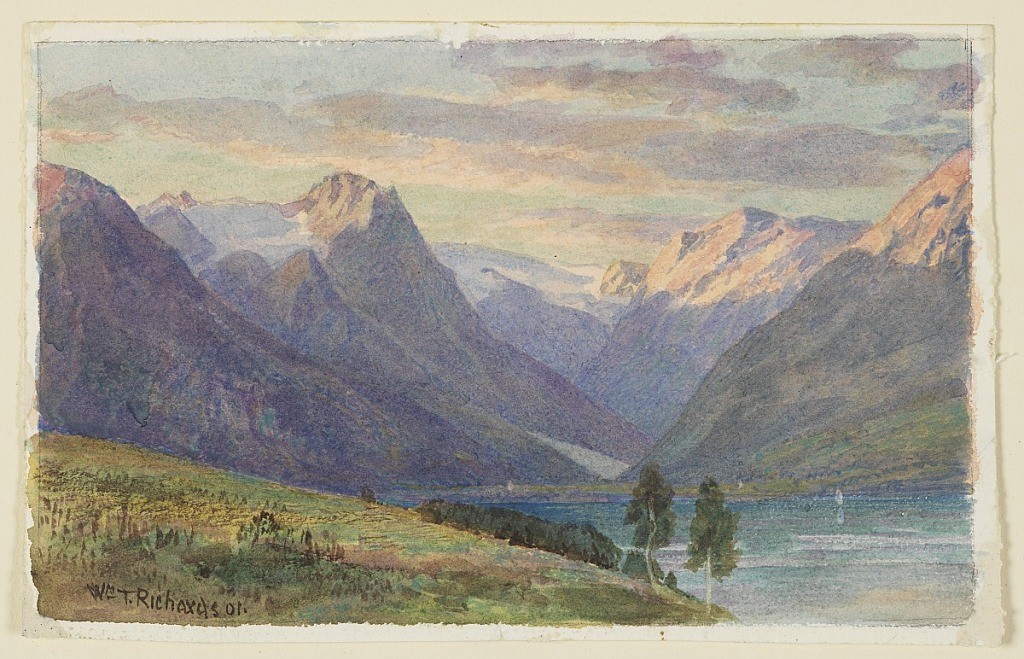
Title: Fjord in Norway
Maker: William Trost Richards, American, 1833–1905
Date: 1901
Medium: Brush and watercolor, graphite on paper
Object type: Drawing
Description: The sea at right with high mountains in the background. Slope of land in foreground, left.